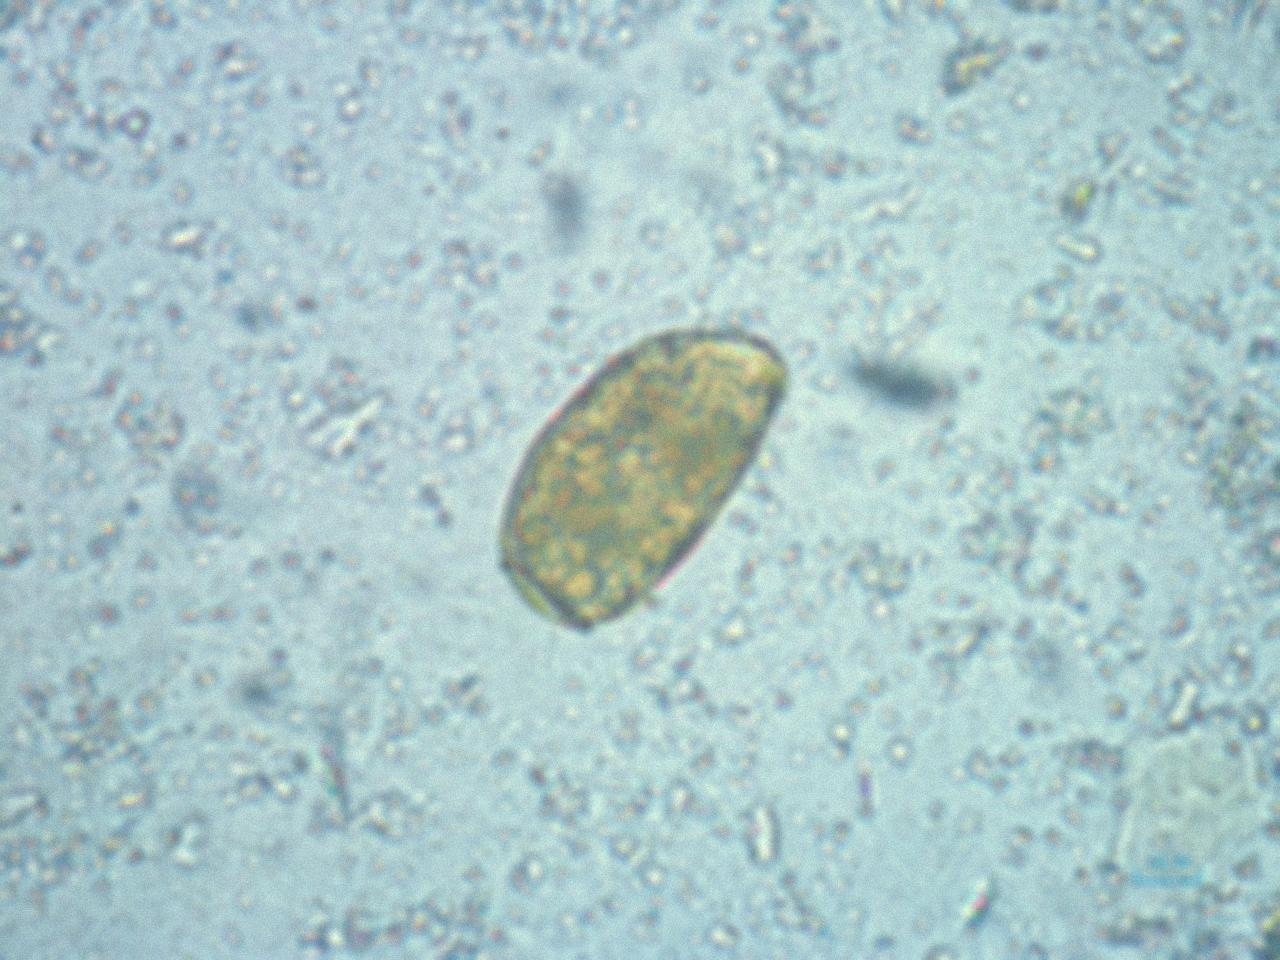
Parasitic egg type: Paragonimus spp